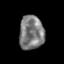
Tissue: skin
Cell type: Epithelial cells
Senescence score: 0.2521
Nuclear area (px): 822
Mean DAPI intensity: 124.707